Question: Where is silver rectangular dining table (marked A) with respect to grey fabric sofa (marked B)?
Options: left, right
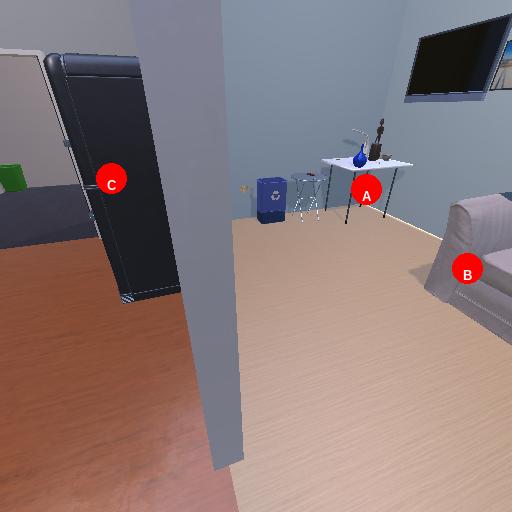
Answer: left